Interaction volume radius: 10 \u00c5
Interaction volume height: 10 \u00c5
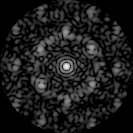
Disorder parameter: 0.6078